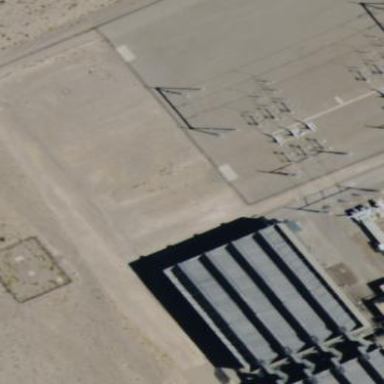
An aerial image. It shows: Industrial building used for cooling purposes.